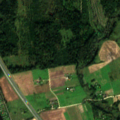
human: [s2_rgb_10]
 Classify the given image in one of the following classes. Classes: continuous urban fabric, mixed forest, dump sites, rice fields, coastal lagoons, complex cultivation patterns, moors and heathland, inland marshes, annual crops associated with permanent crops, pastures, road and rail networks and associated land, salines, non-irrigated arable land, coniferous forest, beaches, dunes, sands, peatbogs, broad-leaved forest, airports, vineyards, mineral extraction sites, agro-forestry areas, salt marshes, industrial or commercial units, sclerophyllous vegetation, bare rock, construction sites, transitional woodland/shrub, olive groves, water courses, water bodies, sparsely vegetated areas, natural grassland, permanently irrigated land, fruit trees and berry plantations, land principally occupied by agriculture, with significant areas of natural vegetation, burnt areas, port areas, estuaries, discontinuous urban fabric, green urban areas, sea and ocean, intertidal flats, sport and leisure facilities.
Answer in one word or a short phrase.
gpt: non-irrigated arable land, complex cultivation patterns, land principally occupied by agriculture, with significant areas of natural vegetation, mixed forest, transitional woodland/shrub